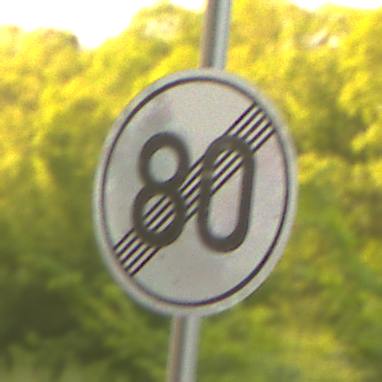
Verkehrszeichen: EndeGeschwindigkeit80
Umgebung: Outdoor, RoadRail
Tageszeit: SunriseSunset
Wetter: Clear
Licht: Natural
Jahreszeit: NotSpecified
Kontrast: LowContrast